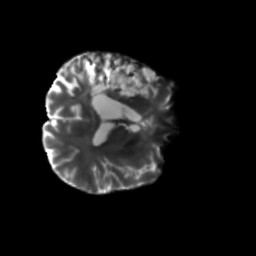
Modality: T2w
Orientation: axial
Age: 54
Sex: male
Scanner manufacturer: siemens
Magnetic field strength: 3 T
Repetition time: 5.25 s
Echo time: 0.08 s